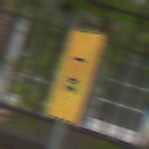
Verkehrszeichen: KennzeichnungspflichtigeFahrzeugeGefaehrlicheGueterOhnePfeilsymbol
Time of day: MorningAfternoon
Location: Outdoor (Urban)
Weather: Overcast
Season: NotSpecified
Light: Natural